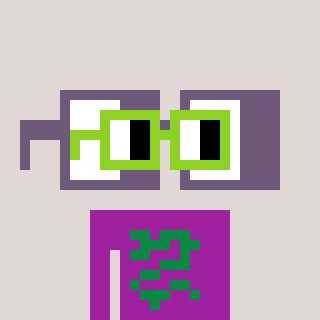
a pixel art character with square light green glasses, a glasses-shaped head and a magenta-colored body on a warm background